Question: I would like to create a notice bar, like the notice bar, whenever my user losses connection to my server.
Is there an easy way to do this? Can't find it in the API, but there must be some supported way - or should I program it manually?

Example: The difference being I want it to be active while in my app and I want to define the text myself.
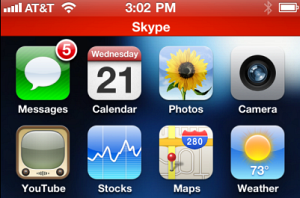
Answer: There is no direct API available for doing this, but you can change the status bar color like this
'''
self.window.backgroundColor = [UIColor colorWithRed:0.78f green:0.13f blue:0.11f alpha:1];
[[UIApplication sharedApplication] setStatusBarStyle:UIStatusBarStyleBlackTranslucent];
'''
and add another view below with your custom text.
Or, if you just want so put some information in the status bar with a custom color, take a look at <URL>.